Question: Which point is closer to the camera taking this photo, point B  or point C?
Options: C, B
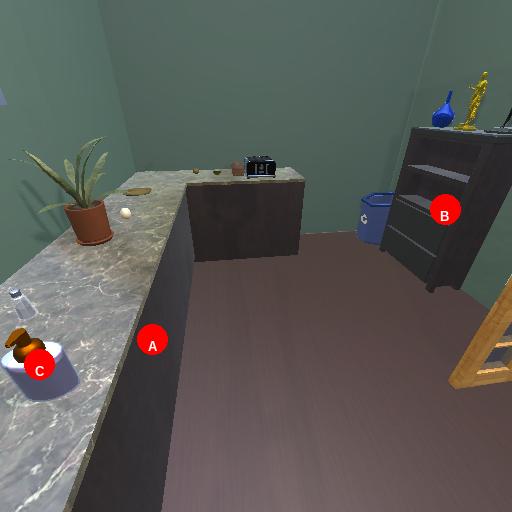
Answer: C